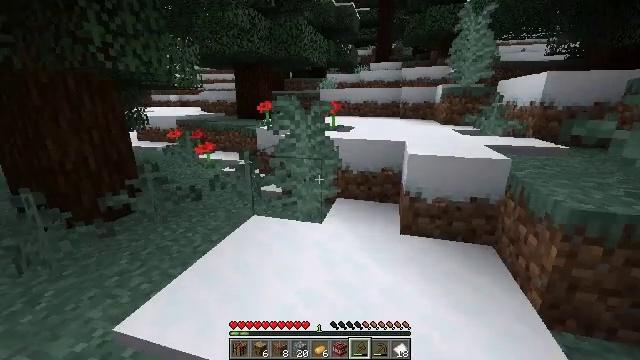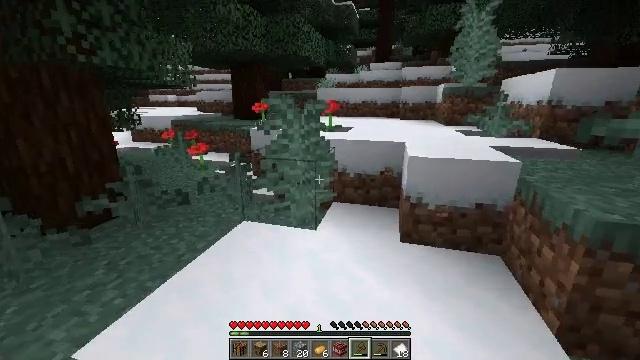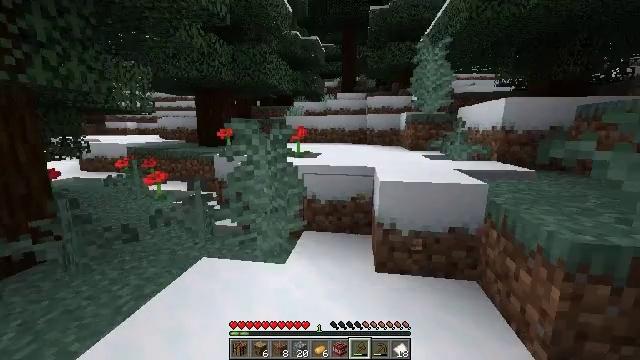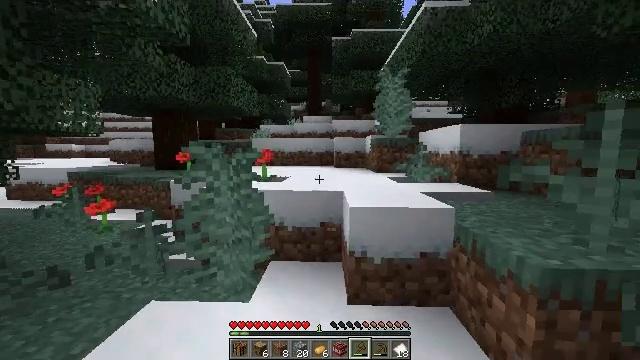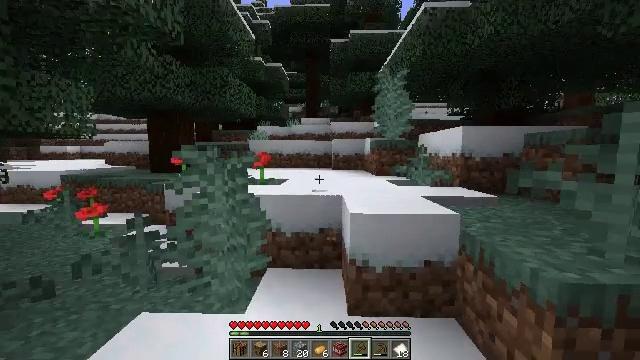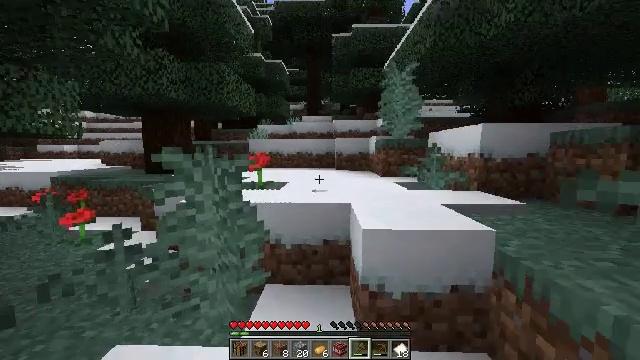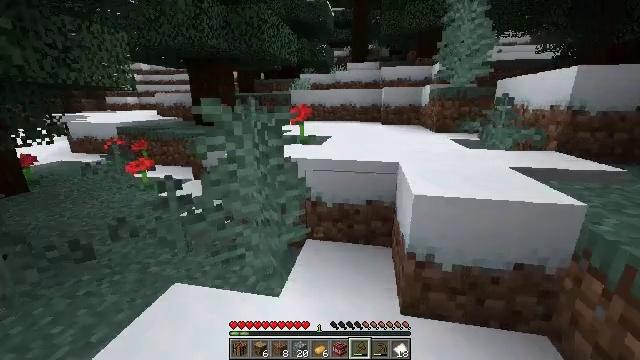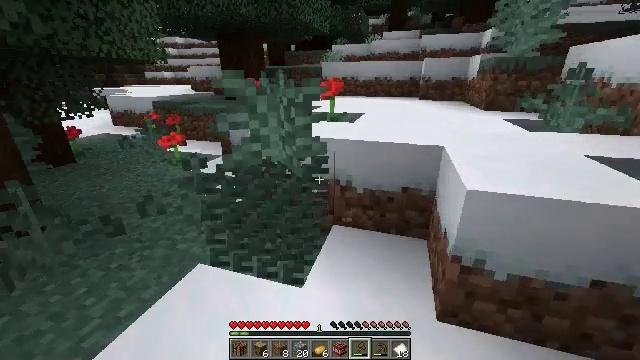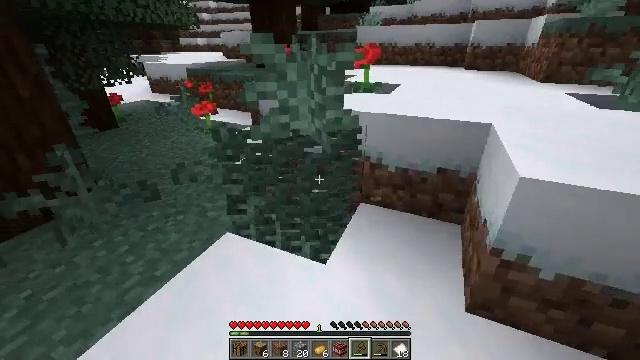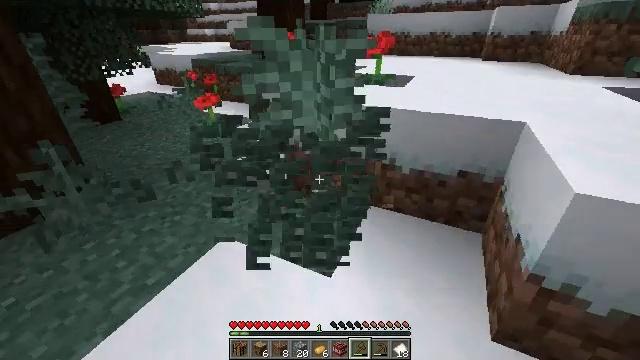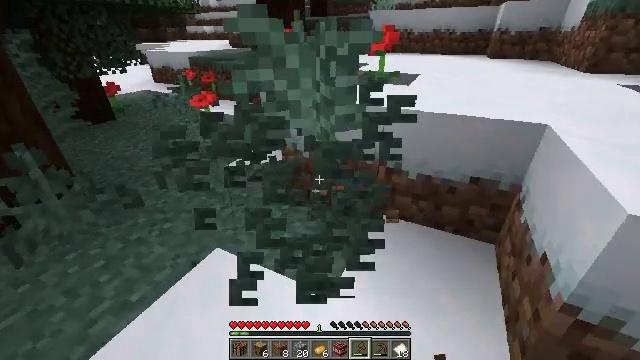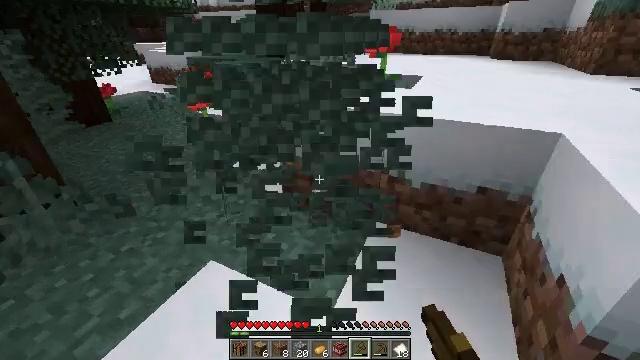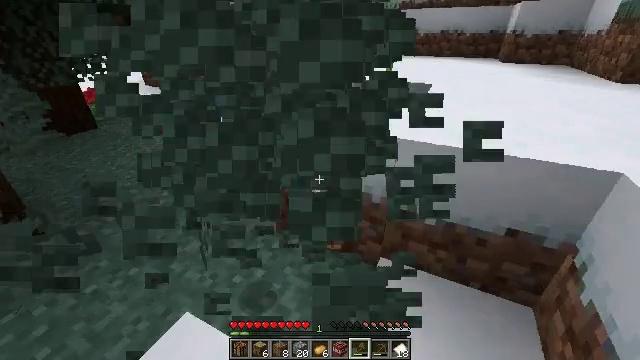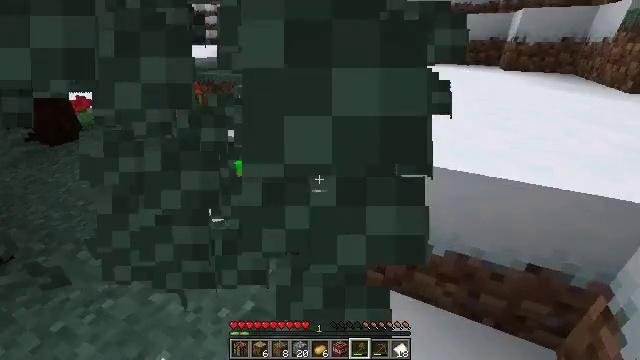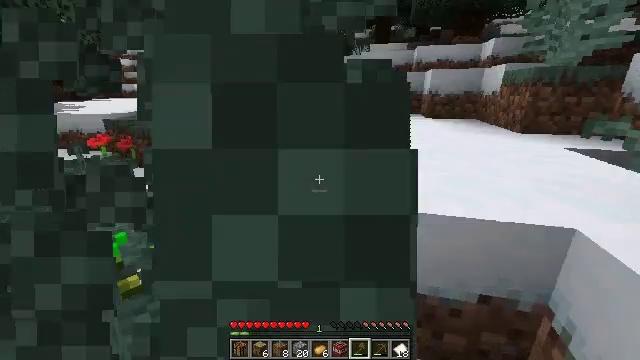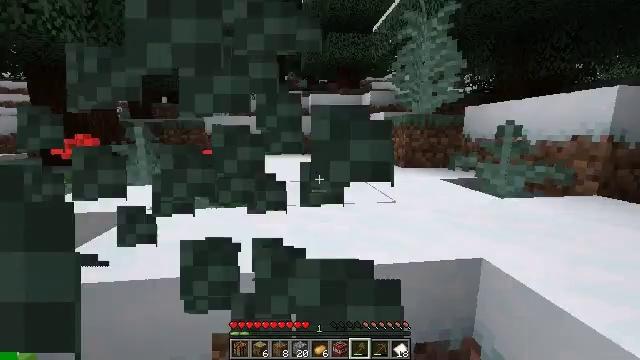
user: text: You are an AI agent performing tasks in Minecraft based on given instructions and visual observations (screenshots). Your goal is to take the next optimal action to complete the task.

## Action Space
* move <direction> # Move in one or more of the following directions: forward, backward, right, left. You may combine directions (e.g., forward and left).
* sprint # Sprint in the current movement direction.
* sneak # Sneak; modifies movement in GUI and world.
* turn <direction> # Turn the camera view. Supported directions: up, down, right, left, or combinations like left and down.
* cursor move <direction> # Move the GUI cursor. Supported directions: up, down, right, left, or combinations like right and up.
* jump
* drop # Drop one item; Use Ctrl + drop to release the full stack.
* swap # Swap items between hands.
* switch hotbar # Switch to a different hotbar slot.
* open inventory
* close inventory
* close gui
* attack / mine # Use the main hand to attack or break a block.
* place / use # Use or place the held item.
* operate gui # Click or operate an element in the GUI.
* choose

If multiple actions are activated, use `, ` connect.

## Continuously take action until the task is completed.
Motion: motion action
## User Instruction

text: Collect the large fern.
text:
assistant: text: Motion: move forward
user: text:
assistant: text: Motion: move forward, turn right and up
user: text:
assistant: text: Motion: move forward, turn right and up
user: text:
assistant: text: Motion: move forward
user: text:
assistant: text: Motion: move forward
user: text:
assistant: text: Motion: move forward, turn left and down, attack / mine
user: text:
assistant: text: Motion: move forward, turn left and down, attack / mine
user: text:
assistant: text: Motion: move forward, turn left and down, attack / mine
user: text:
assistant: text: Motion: move forward, turn left and down, attack / mine
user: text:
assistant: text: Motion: move forward, attack / mine
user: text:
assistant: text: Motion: move forward, attack / mine
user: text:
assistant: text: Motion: move forward, attack / mine
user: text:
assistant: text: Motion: move forward, turn up, attack / mine
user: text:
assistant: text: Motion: move forward, turn right and up
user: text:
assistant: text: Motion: move forward, turn right and up
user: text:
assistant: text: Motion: move forward, turn right and up, jump
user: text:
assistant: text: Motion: move forward, turn right and up, jump
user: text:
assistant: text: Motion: move forward, jump
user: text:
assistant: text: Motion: move forward, jump
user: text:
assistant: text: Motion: move forward, jump
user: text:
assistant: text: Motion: move forward, turn left, jump
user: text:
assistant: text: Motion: move forward, turn left
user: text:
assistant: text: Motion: move forward
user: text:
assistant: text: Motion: move forward
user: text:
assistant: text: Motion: move forward, turn right
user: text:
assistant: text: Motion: move forward, turn right
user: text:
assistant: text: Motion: move forward, turn right
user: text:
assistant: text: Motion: move forward
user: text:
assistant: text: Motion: move forward, attack / mine
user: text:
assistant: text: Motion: move forward, turn right, attack / mine